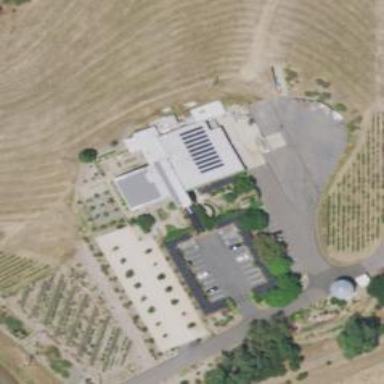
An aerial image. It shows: Vineyard.